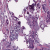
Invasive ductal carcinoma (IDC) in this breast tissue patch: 1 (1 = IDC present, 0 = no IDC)